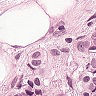
Metastatic tissue present: yes